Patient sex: M
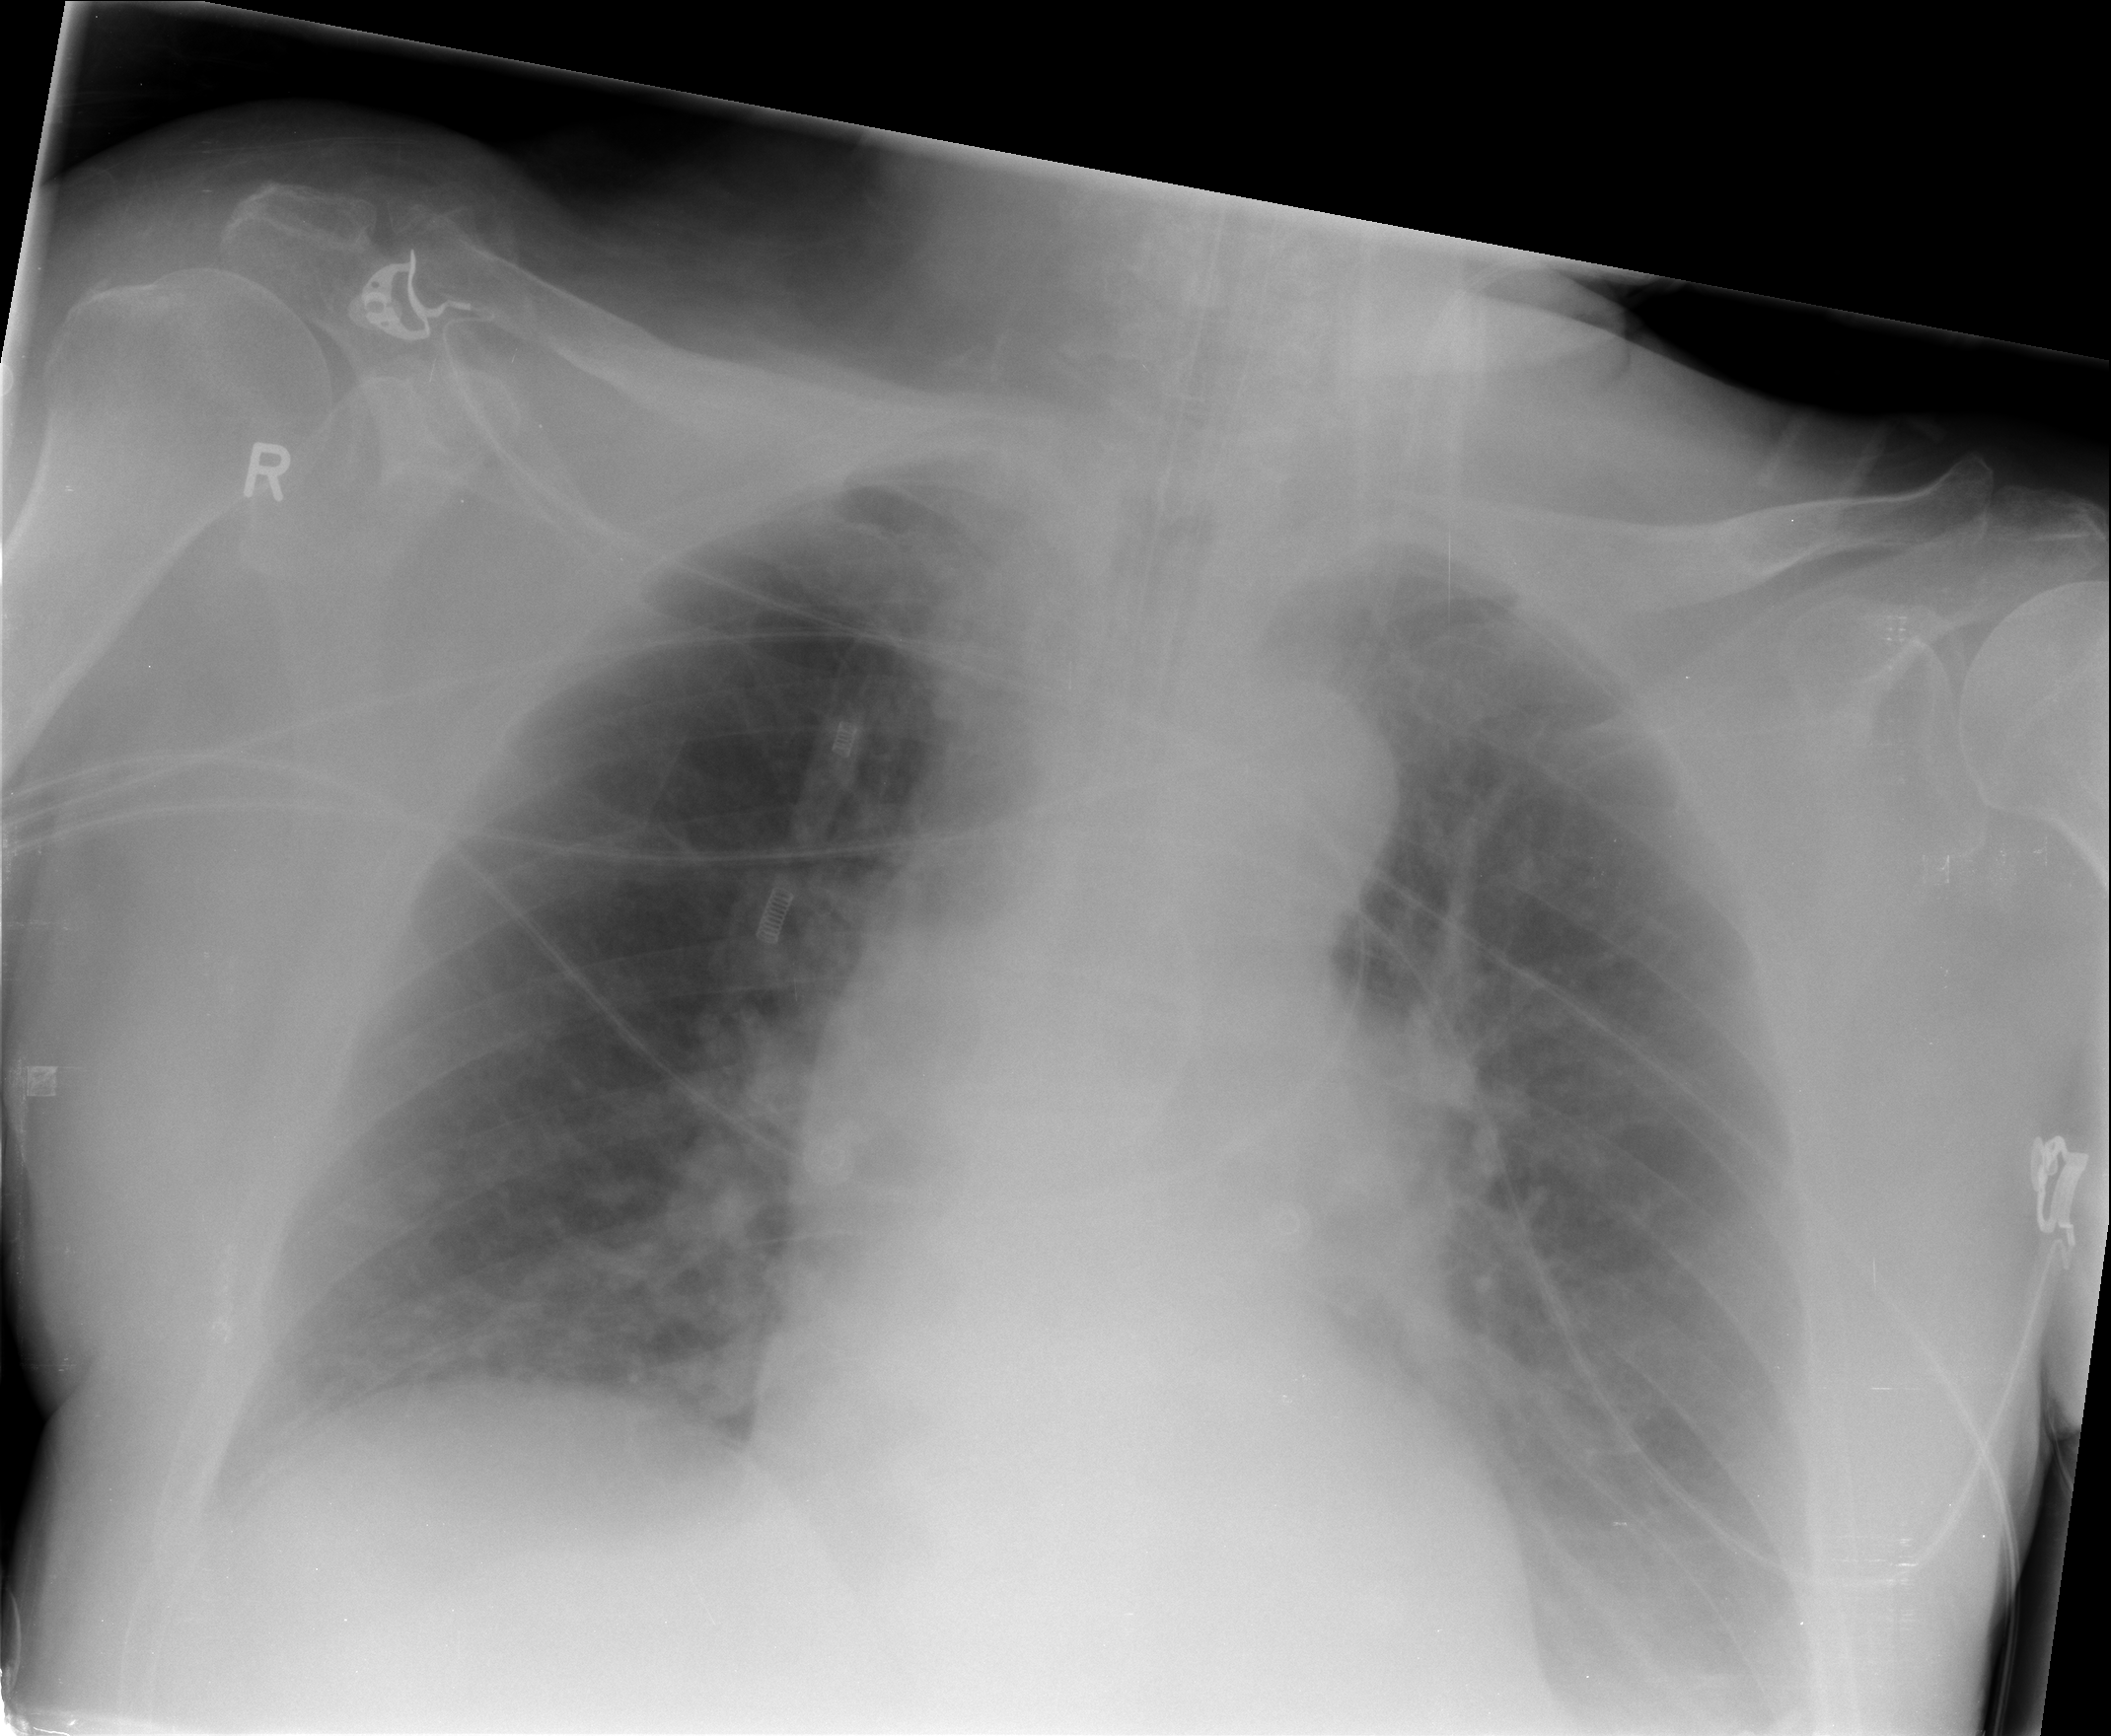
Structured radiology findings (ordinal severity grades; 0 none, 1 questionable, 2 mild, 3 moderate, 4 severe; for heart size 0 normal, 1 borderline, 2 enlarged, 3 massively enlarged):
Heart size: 0
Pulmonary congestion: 2
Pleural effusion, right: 0
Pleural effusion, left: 2
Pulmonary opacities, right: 0
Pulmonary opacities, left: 0
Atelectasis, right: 0
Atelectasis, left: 0